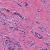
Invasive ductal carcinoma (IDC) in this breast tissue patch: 1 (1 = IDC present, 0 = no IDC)